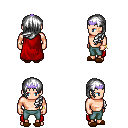
a pixel art fantasy rpg character, male body template, human, light skin, red cape, teal pants, white left-swept hairstyle, purple tiara, bracelets, brown slippers, four views (front, back, left, right), 2x2 character sprite sheet, small pixel art, hard edges, no anti-aliasing